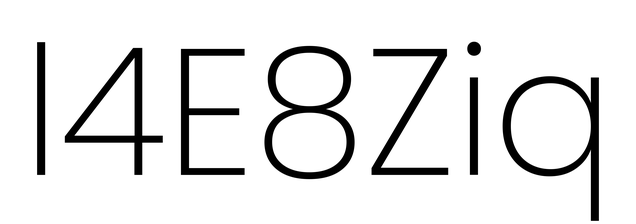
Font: Poppins-ExtraLight